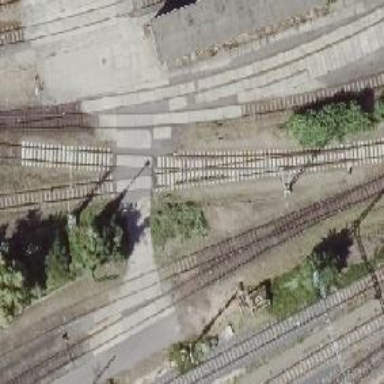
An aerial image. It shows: Railway level crossing.